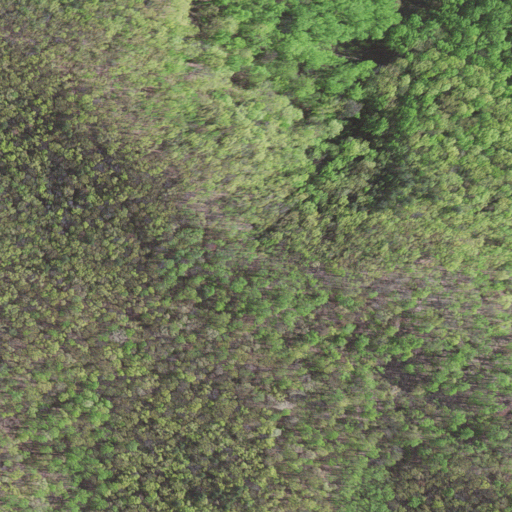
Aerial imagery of mountain in Virginia named Carter Mountain containing deciduous forest and mixed forest